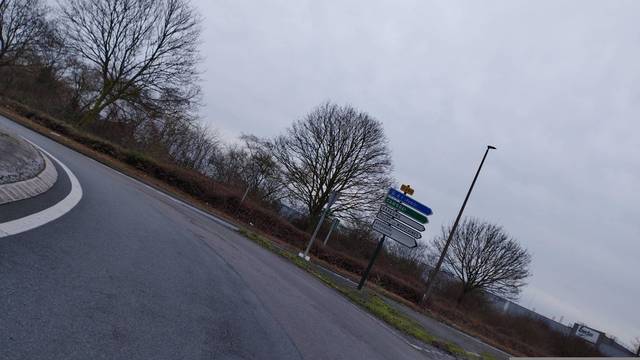
Region: France
Coordinates: 50.287, 2.802